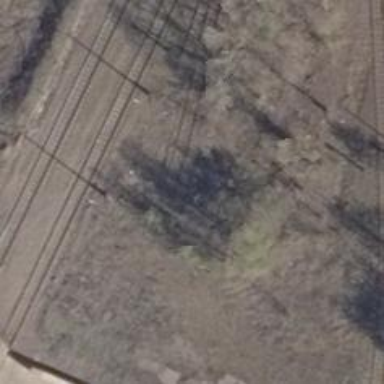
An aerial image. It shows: Railway spur service.